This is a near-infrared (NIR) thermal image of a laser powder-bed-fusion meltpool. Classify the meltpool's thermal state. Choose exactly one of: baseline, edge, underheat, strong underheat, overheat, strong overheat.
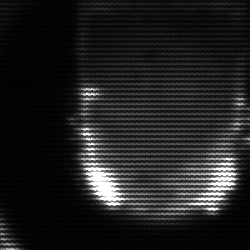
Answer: baseline